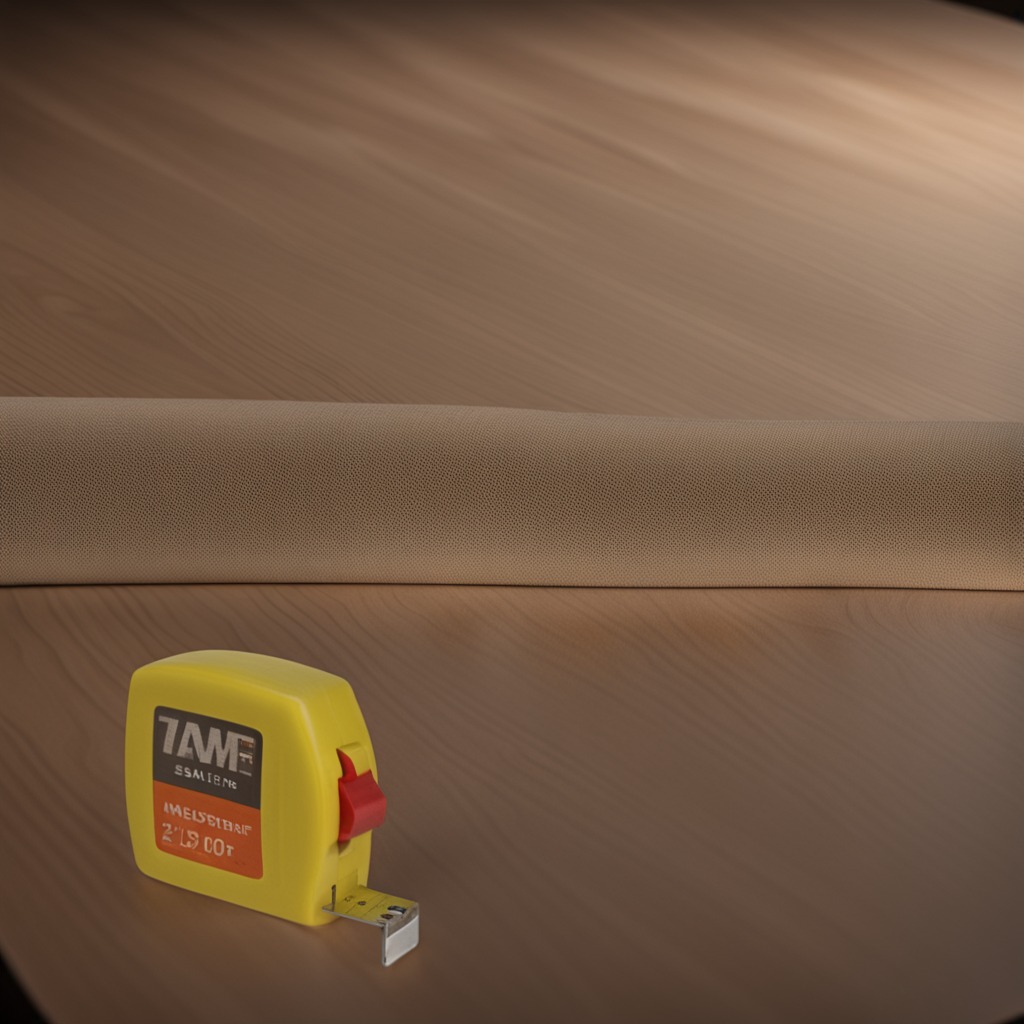
A measuring tape is lying on the wooden table.